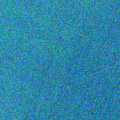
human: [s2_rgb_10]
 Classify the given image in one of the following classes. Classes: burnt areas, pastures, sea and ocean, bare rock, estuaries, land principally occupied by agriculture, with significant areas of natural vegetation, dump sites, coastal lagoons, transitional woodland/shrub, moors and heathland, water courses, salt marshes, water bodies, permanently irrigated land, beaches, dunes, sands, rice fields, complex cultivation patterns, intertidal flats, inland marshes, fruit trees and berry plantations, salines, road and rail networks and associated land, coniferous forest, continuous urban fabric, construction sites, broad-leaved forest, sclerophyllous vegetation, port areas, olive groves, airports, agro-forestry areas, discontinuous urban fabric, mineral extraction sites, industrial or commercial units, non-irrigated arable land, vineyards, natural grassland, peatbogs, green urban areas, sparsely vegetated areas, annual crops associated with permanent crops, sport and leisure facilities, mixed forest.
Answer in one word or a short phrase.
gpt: sea and ocean